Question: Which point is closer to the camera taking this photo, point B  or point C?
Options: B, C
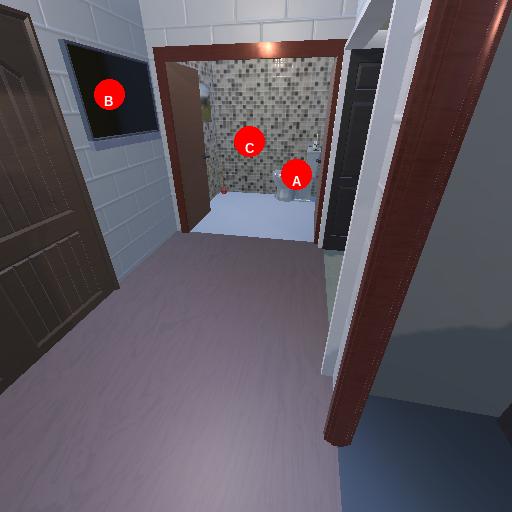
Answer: B